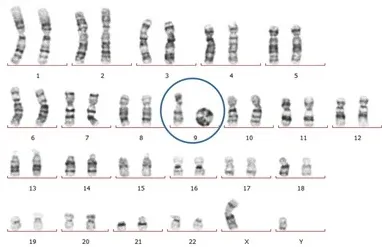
Karyotype results of 46,XY,r(9) (shown left) and 46,XY,idic r(9)x 2 (right).
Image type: chart (chart)